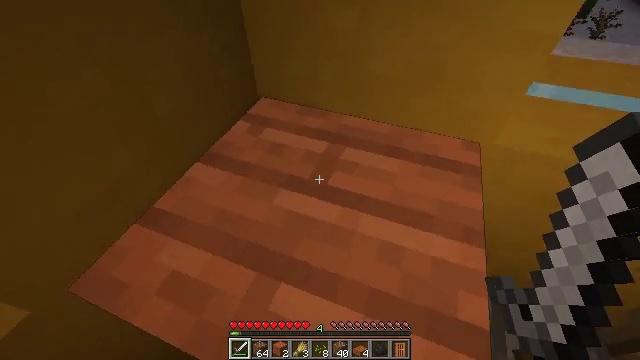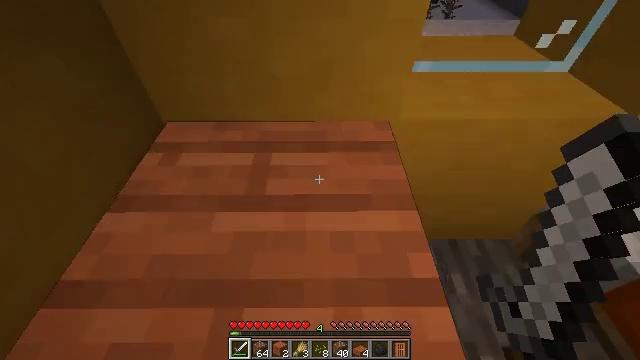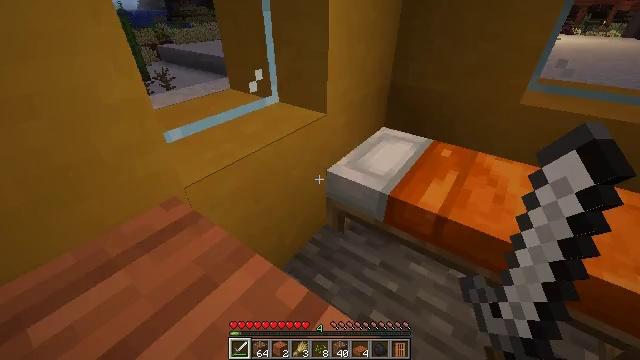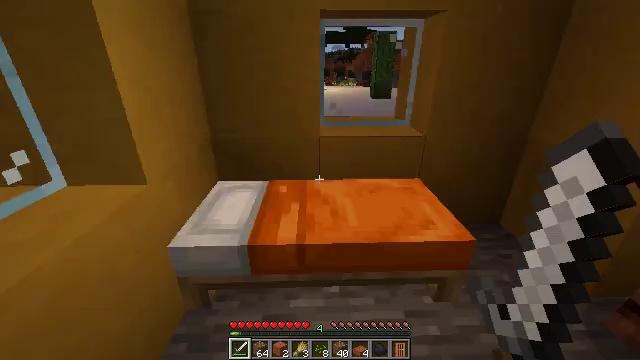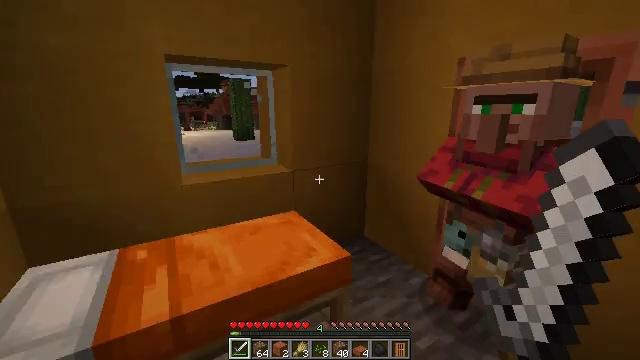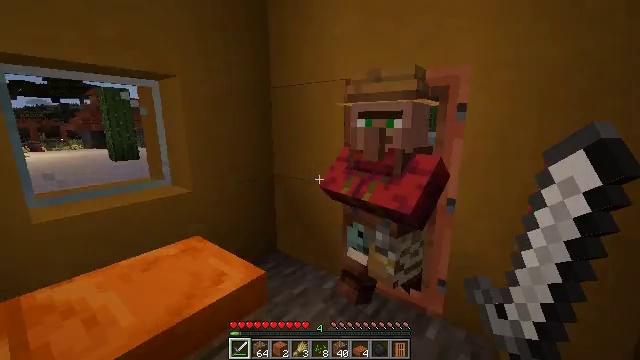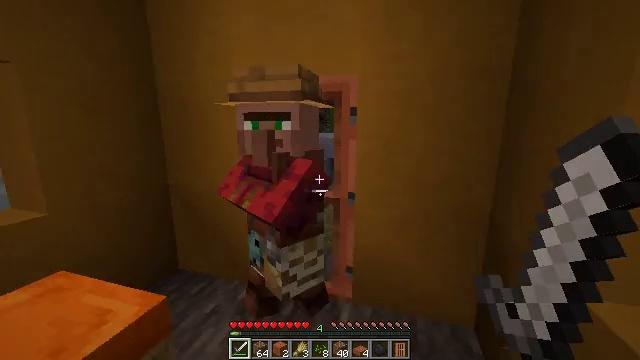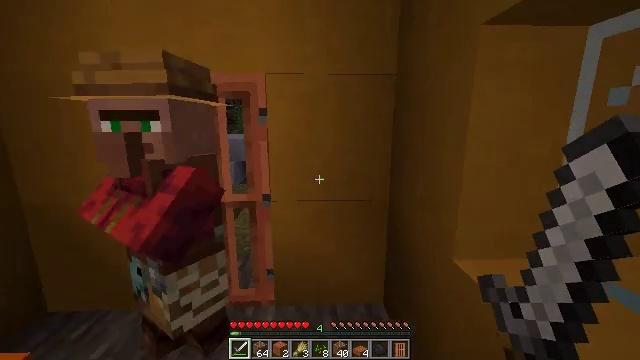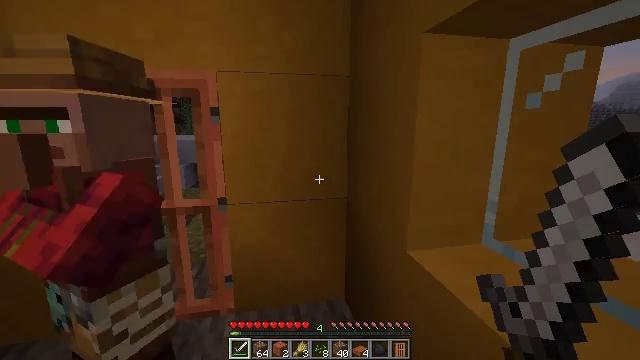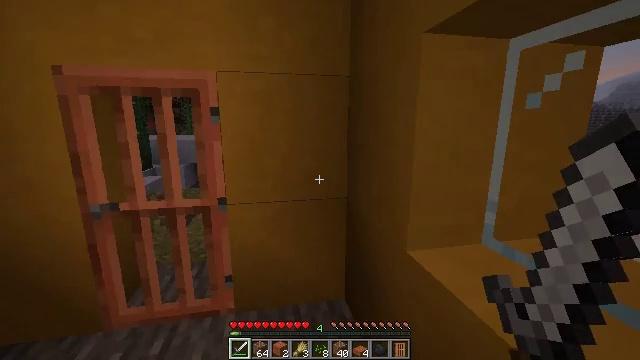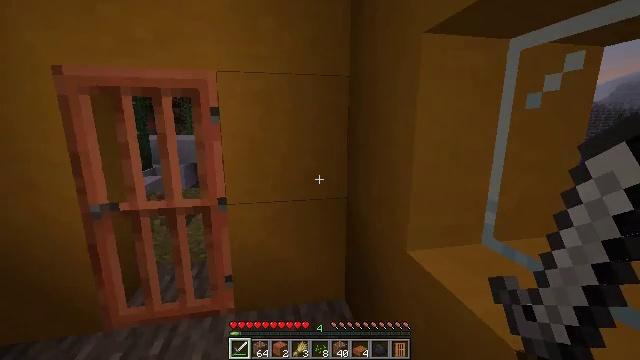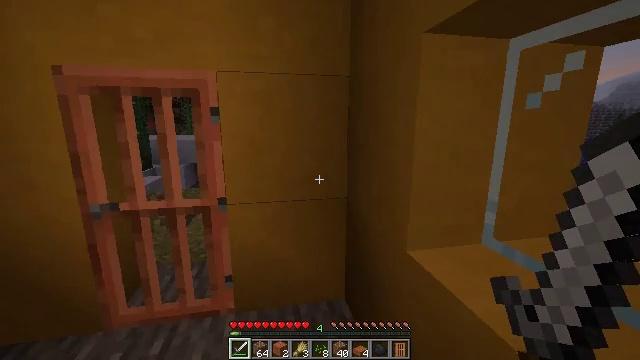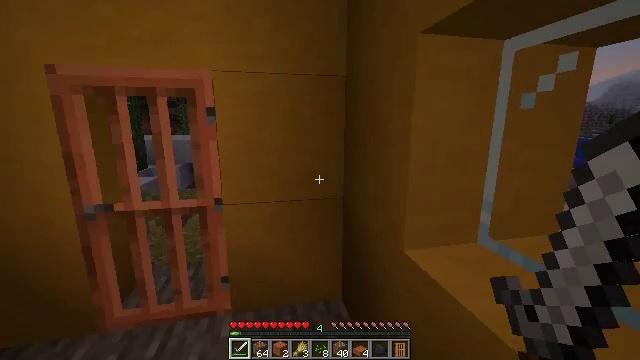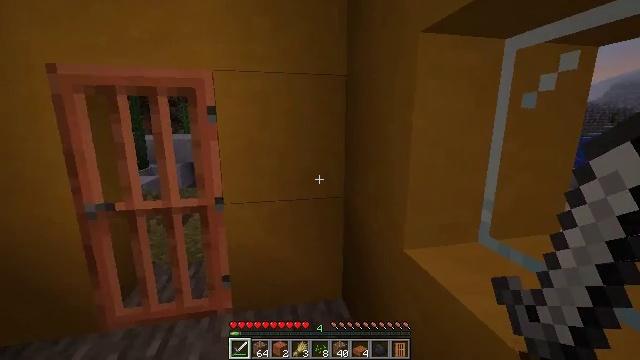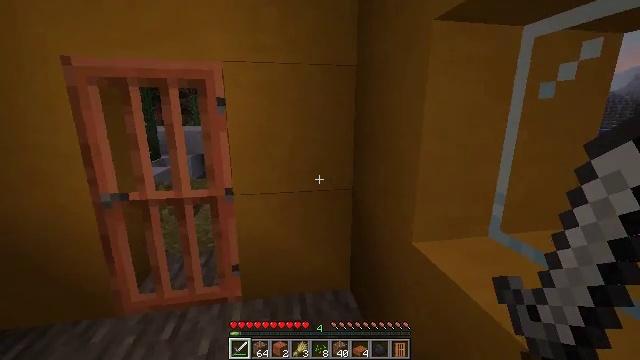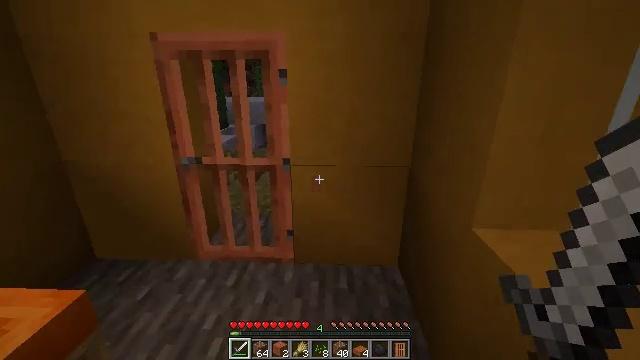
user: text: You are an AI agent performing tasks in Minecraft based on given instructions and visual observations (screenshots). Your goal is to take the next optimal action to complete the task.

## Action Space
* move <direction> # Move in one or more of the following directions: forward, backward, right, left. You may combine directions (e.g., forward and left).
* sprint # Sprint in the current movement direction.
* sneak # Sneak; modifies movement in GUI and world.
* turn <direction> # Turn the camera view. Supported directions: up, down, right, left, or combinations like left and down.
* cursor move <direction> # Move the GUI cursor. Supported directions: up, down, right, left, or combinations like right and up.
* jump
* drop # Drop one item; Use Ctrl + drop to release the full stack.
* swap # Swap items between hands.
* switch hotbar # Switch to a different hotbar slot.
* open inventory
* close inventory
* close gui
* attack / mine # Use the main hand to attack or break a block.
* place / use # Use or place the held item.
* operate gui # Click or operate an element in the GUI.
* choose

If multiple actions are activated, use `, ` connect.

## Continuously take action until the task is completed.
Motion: motion action
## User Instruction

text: Dig up some sand.
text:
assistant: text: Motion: turn right
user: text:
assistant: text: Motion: turn right and up
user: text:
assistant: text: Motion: turn right and up
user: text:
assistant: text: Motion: turn right and up
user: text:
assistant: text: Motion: turn right and up
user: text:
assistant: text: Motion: turn right
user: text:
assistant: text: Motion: turn right
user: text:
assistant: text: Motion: turn right
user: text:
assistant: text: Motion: no_op
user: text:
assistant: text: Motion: no_op
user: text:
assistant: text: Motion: no_op
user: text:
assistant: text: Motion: no_op
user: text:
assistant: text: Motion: no_op
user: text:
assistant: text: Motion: turn left and down
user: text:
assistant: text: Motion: turn left and down
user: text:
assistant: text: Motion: turn left and down
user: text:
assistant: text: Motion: turn left and down
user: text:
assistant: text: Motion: turn left
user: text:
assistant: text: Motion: move forward, turn left
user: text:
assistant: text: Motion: move forward
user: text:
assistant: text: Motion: move forward
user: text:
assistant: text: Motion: move forward
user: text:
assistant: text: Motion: move forward, turn right
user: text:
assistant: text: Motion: move forward, turn right and up
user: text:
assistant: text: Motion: move forward, turn right and up
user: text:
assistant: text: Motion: move forward
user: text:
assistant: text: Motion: move forward
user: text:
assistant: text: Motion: move forward, turn right
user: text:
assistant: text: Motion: turn right
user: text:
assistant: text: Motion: turn right